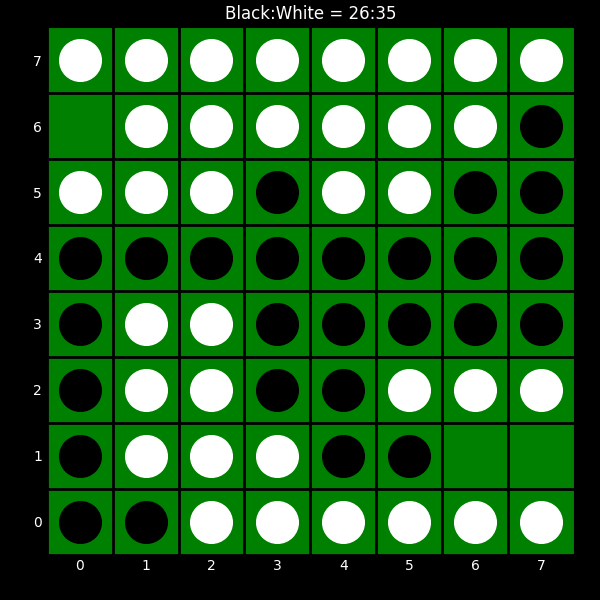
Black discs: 26
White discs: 35